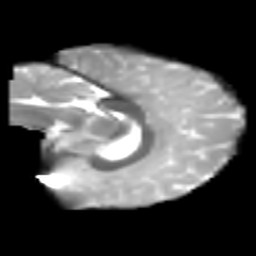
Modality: T2w
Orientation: sagittal
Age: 6
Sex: male
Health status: healthy